Field crop: tomato
Growth stage: 2
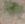
Species: solanum